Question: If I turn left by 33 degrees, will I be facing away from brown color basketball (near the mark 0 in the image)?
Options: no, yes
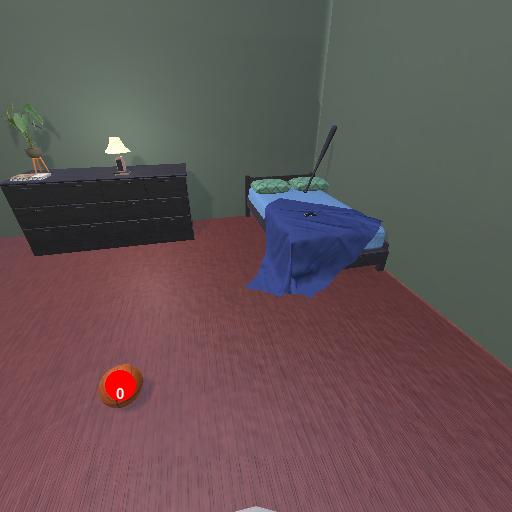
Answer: no